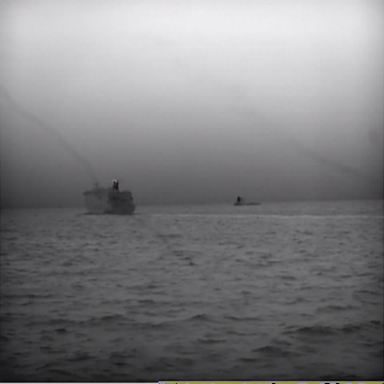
There is a container_ship in the infrared image.